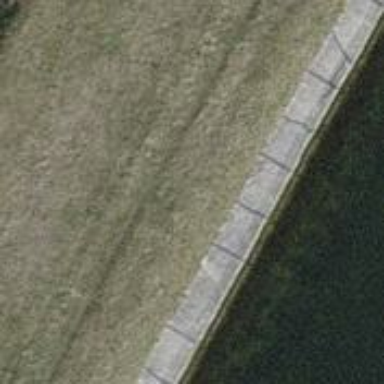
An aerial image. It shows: Dam across waterway.